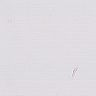
Metastatic tissue present: no